Question: I have a style sheet that is used to display server status text and a colored bar (green = good, red = down, yellow = maintenance).
The way I have these set up are:
'''
#status.Normal{
color: white;
text-align: left;
font-size:17px;
font-weight:700;
letter-spacing:1px;
background: url(images/greenbar.jpg) no-repeat;
}
#status.Down{
color: white;
text-align: left;
font-size:17px;
font-weight:700;
letter-spacing:1px;
background: url(images/red.jpg) no-repeat;
}
'''
And the way they are used is just by declaring Normal or Down in my server list xml file.
For example, if the site status was normal for a site the xml would read:
'''
<site name="template">
<title>Title</title>
<systemStatus>Normal</systemStatus>
<networkNotes>notes etc</networkNotes>
<maintenanceInformation>
information about maintenance etc.
</maintenanceInformation>
</site>
'''
The HTML where this is used:
'''
<td>
<tr><td id="status"></td></tr>
</td>
'''
The HTML reads from the "status" in the XML and the site would get the "Normal" and the green bar and show those as the status for that server based on the CSS.
Is there a way, with my current setup, to declare a new property in the css (translating to French for French users currently) where I can make the new property (for "Down") as:
'''
#status.EnPanne{
color: white;
text-align: left;
font-size:17px;
font-weight:700;
letter-spacing:1px;
background: url(images/red.jpg) no-repeat;
}
'''
And have the text display on the red bar be 'En panne' instead of 'EnPanne'?
Basically I'm trying to add a custom text attribute to the EnPanne property so that it displays what I want it to while still using the right property.
Edit:
With the solution posted by jme, I was able to produce these results.

Below is an example of what the English "Down" status will display, above is what I need to do for French display. It appears that the follow-up text is cutting off the "redbar.jpg" and preventing the bar from extending to the other end of the page.
I would assume my two options here are somehow force the redbar over the following text or somehow remove that following text so the bar can fully stretch to the end of the page?
Edit 2:
Here is the portion of the script that connects the XML with the html and CSS - specifically for the system status:
'''
<script> <!--Loads the Status_Pages.xml file-->
var root = null;
$(document).ready(function ()
{
$.get("Status_Page.xml",
function (xml)
{
...
var status=$(root).find("systemStatus").text();
$("td#status").html(status);
$("td#status").attr("class", status);
...
});
});
</script>
'''
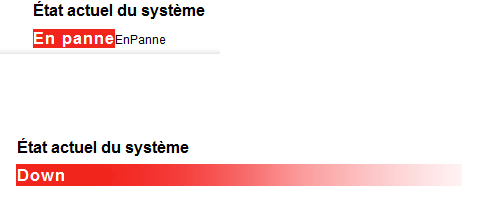
Answer: How I would do this is to simply set the class attribute and allow your css to add the content, versus adding the status text into the table cell in your ajax call. So, to do this you would this line: '$("td#status").html(status);'
Then in your css you could do this:
'''
#status{
color: white;
text-align: left;
font-size:17px;
font-weight:700;
letter-spacing:1px;
}
#status.Normal{
background: url(images/greenbar.jpg) no-repeat;
}
#status.EnPanne, #status.Down {
background: url(images/red.jpg) no-repeat;
}
/*Now set your messages*/
#status.EnPanne:before {
content: "Le systeme est en panne";
}
#status.Normal:before {
content: "Operations Normal";
}
#status.Down:before {
content: "The system is currently down";
}
'''
Here's a fiddle <URL>.
If you're against the idea of not adding the text into the table cell, here is an example that uses a technique to hide the table cell text while absolutely positioning the content: <URL>. If you want an explanation of this method, let me know.